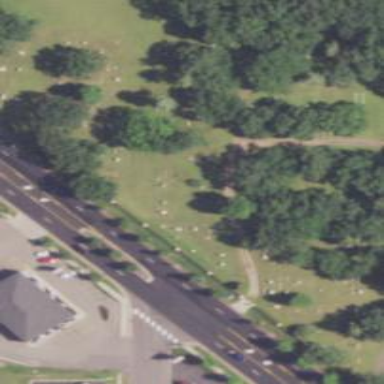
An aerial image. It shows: Cemetery.